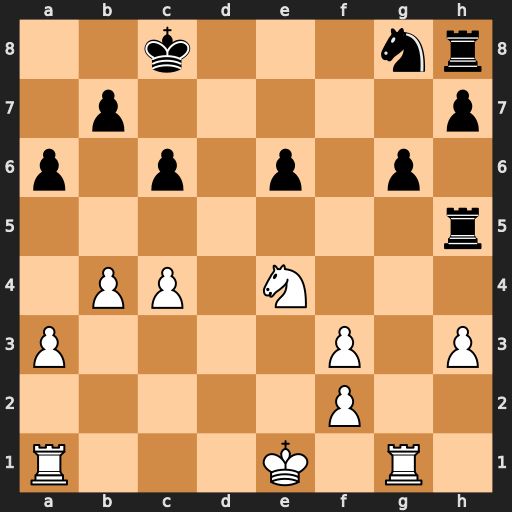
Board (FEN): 2k3nr/1p5p/p1p1p1p1/7r/1PP1N3/P4P1P/5P2/R3K1R1
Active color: w
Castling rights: Q
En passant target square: -
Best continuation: Nd6+ Kc7 Nf7 Ne7 Nxh8